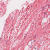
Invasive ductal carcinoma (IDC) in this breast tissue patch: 0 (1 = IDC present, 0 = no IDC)